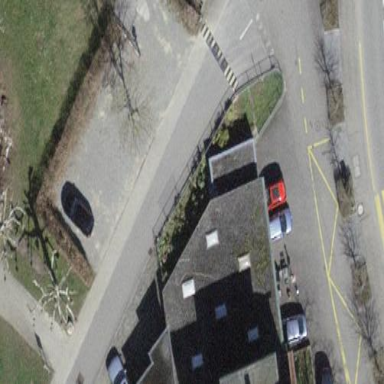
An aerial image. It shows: Industrial building.